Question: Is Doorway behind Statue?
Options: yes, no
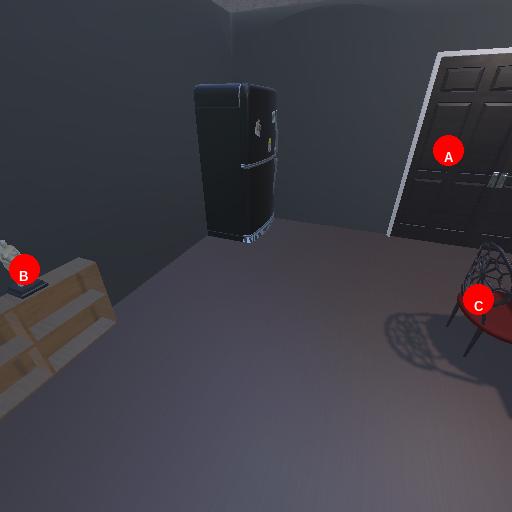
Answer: yes